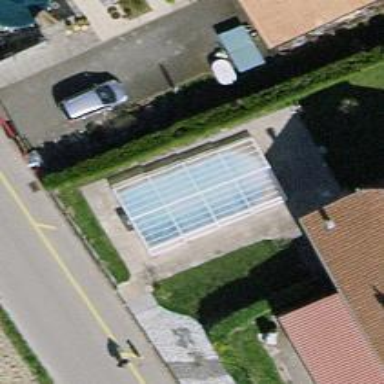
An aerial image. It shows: Swimming pool located in leisure land.